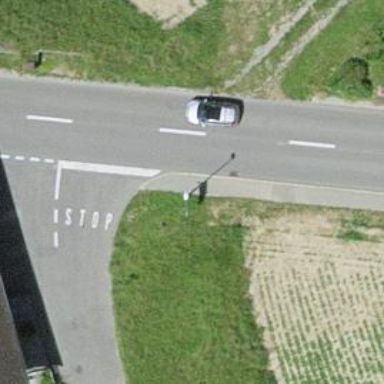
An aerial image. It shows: Secondary road with asphalt surface. There is sidewalk on the left side.